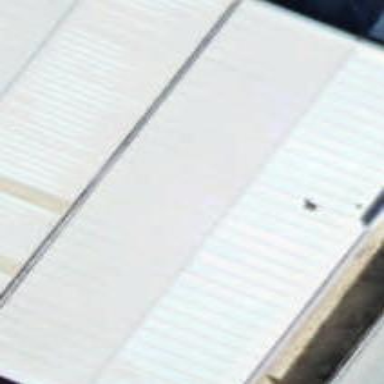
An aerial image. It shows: Warehouse.